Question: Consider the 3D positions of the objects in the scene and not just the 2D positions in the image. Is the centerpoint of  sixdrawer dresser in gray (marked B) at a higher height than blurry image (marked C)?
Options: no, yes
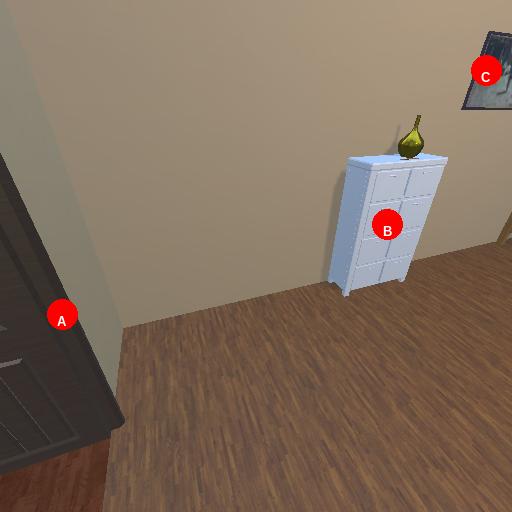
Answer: no